Question: I'm trying to recreate the World of Warcraft action bar for learning purposes.
So far I have the bar, and the individual slots are Droppable. What can I do so when the yellow div is dropped inside of the container, it is centered INSIDE the .item div?
'''
@{
ViewBag.Title = "Home Page";
}
<script language="JavaScript">
$(function () {
$(".draggable").draggable();
$(".item").droppable({
drop: function (event, ui) {
$(this)
.addClass("ui-state-highlight")
.find("p")
.html("Dropped!");
}
});
});
</script>
<div class="draggable">
</div>
<div class="bar">
<div class="item">
<p>a</p>
</div>
<div class="item">
</div>
<div class="item">
</div>
<div class="item">
</div>
<div class="item">
</div>
<div class="item">
</div>
<div class="item">
</div>
<div class="item">
</div>
<div class="item">
</div>
<div class="item">
</div>
<div class="item">
</div>
<div class="item">
</div>
<div class="item">
</div>
<div class="item">
</div>
</div>
'''

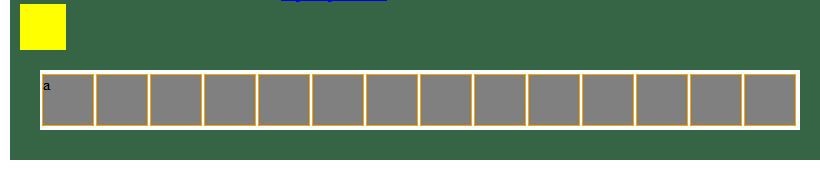
Answer: How about this:
'''
$(function() {
$(".draggable").draggable();
$(".item").droppable({
drop: function(event, ui) {
var $this = $(this);
$this.append(ui.draggable);
var width = $this.width();
var height = $this.height();
var cntrLeft = width / 2 - ui.draggable.width() / 2;
var cntrTop = height / 2 - ui.draggable.height() / 2;
ui.draggable.css({
left: cntrLeft + "px",
top: cntrTop + "px"
});
}
});
});
'''
I noticed you have some text in the target 'div'. If you want this to work with other elements in the droppable, you can position the dragged element absolutely and offset it using the 'left' and 'top' of the parent:
'''
var width = $this.width();
var height = $this.height();
var top = $this.offset().top;
var left = $this.offset().left;
var cntrLeft = (width / 2 - ui.draggable.width() / 2) + left;
var cntrTop = (height / 2 - ui.draggable.height() / 2) + top;
'''
And:
'''
ui.draggable.css({
left: cntrLeft + "px",
top: cntrTop + "px",
zIndex:1,
position: 'absolute'
});
'''
Notes:
- 'ui.draggable'- '$this.append(ui.draggable)''div'
Check out a live example here: <URL>